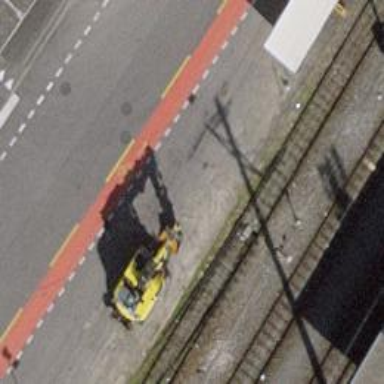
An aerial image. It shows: Railway switch.